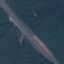
Label: Highway